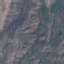
Land use / land cover class: HerbaceousVegetation